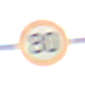
Verkehrszeichen: Geschwindigkeit80
Umgebung: Outdoor, Beach
Tageszeit: MorningAfternoon
Wetter: PartlyCloudy
Licht: Natural
Jahreszeit: NotSpecified
Kontrast: HighContrast